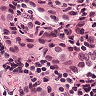
Metastatic tissue present: yes